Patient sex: M
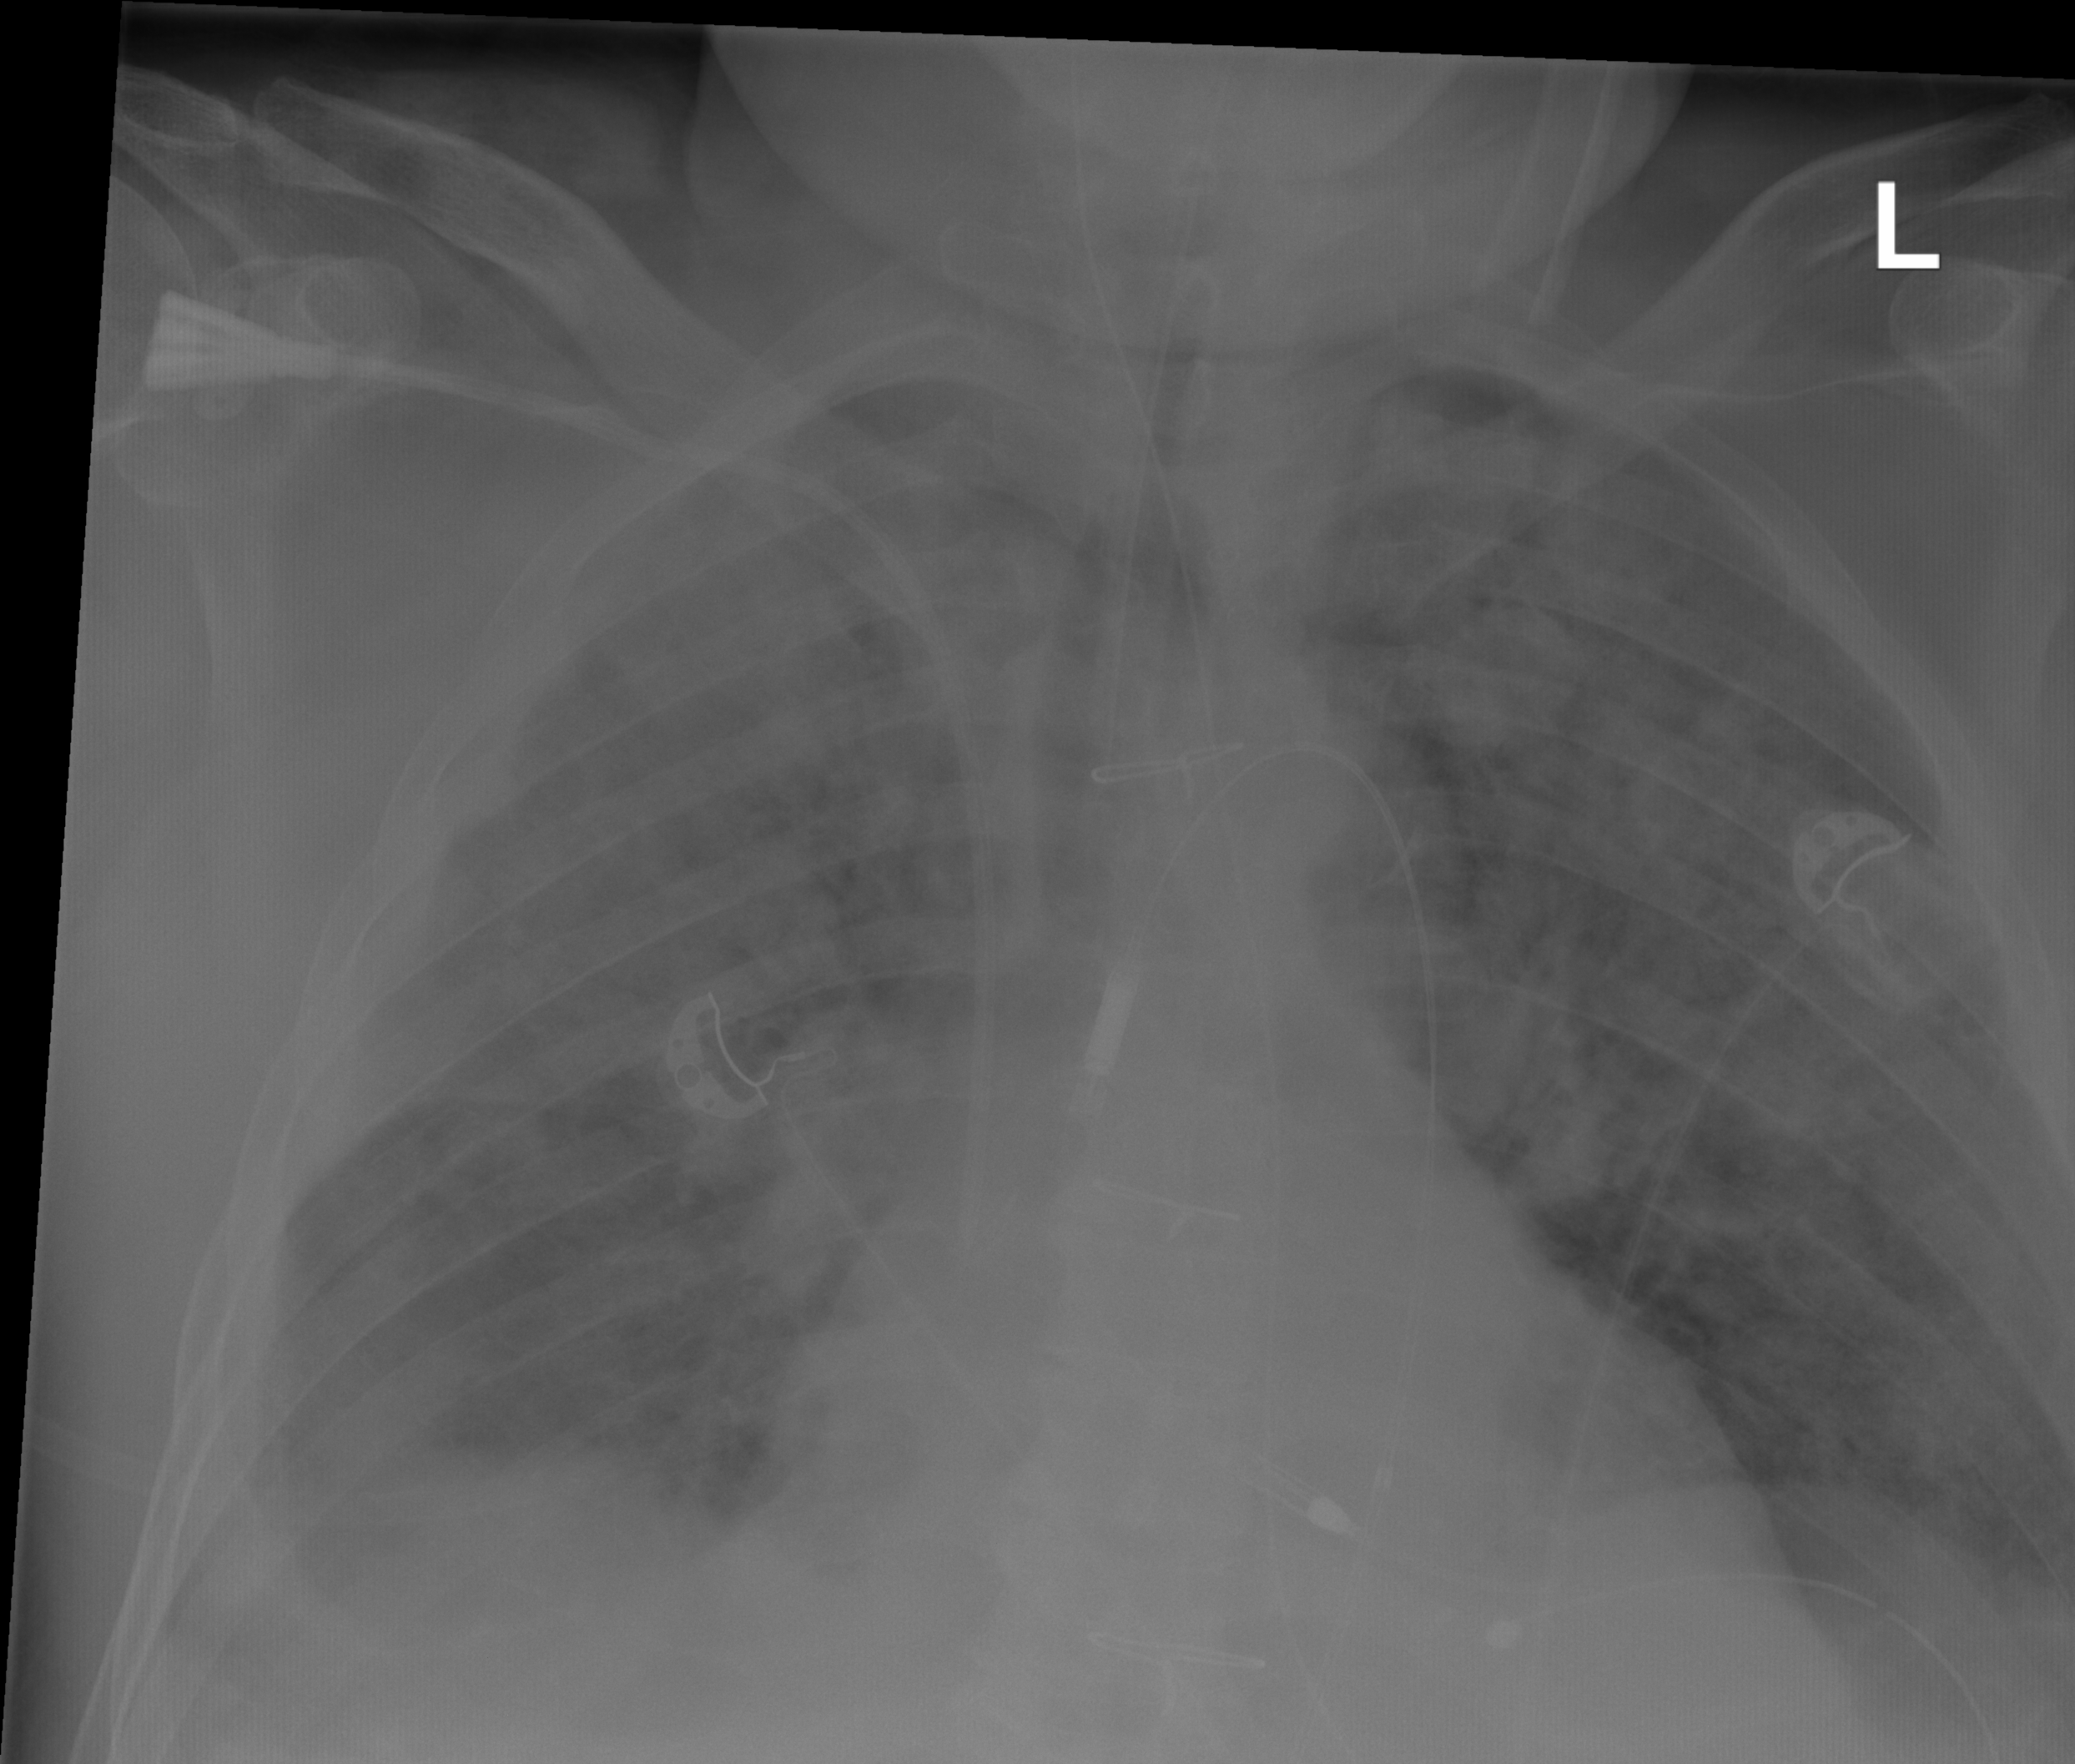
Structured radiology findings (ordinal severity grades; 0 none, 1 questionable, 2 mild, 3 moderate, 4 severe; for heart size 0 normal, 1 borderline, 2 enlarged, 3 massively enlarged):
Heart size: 2
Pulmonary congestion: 0
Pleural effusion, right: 2
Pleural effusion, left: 0
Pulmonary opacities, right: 3
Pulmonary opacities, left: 3
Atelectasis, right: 2
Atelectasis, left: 0